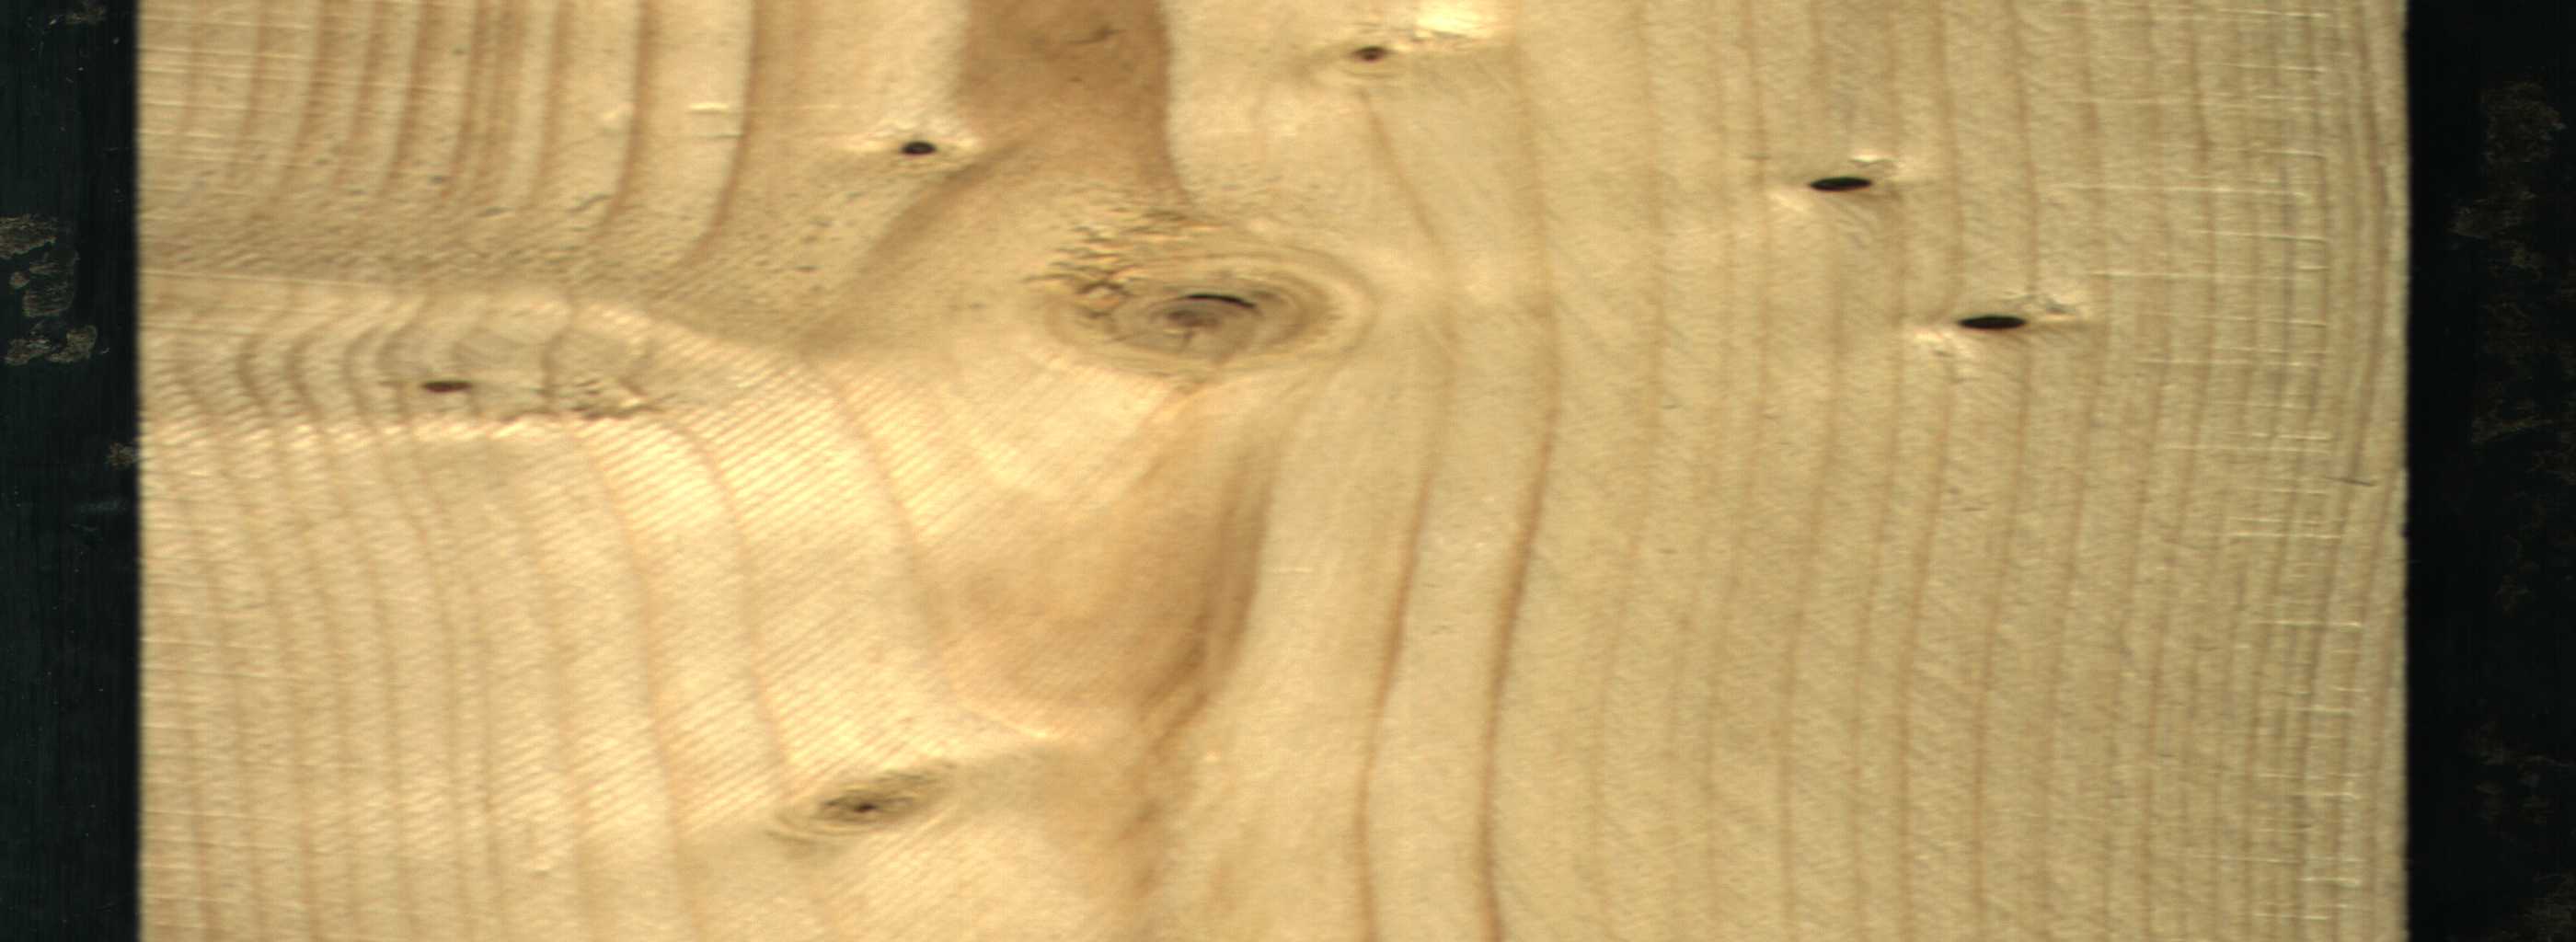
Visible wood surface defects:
Dead_Knot
Dead_Knot
Dead_Knot
Dead_Knot
Live_Knot
Live_Knot
Live_Knot